Question: I have multiple rows in table, I'm using select statement to fetch the details.
'''
select * from pdetails where pcode='P000437'
'''

my query print 3 records but I don't want to print first row.
Is there any option to use select statement with condition to count and remove first row.
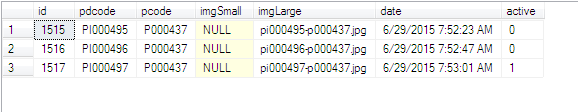
Answer: try this query
'''
SELECT * FROM (
select ROW_NUMBER()OVER(ORDER BY id ASC) row,* from pdetails where pcode='P000437'
)t
WHERE row != 1;
'''